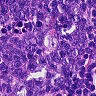
Metastatic tissue present: no